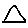
Label: triangle